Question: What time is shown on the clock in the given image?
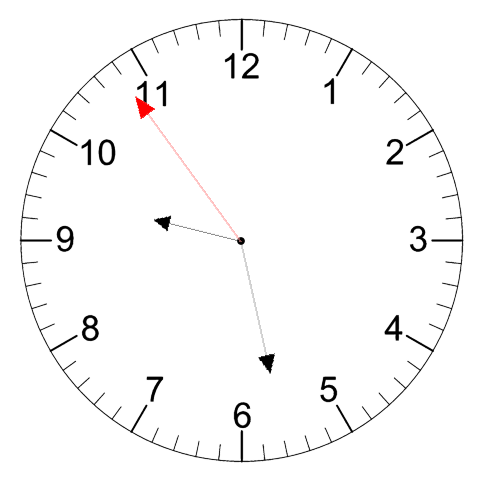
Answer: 09:27:54